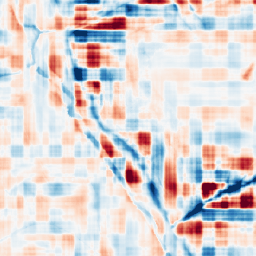
Category: wavelet
Decomposition family: wavelet_reverse_biorthogonal
Decomposition parameters: wavelet: rbio3.5
level: 5
Upsampling method: area
Upsampling parameters: scale: 2
Upsampling scale: 2